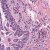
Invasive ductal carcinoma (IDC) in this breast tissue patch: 0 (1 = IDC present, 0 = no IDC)